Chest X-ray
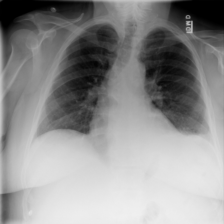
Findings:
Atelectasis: negative
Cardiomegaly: negative
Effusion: positive
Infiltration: negative
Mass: negative
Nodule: negative
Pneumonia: negative
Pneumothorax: negative
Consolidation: negative
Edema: negative
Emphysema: negative
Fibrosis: negative
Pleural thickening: negative
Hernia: negative